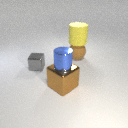
large brown rubber sphere below large yellow rubber cylinder